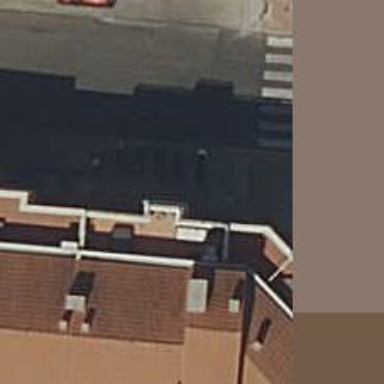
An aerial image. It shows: Motorcycle parking facility.